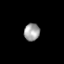
Tissue: lung
Cell type: T cells
Senescence score: 0.2026
Nuclear area (px): 270
Mean DAPI intensity: 158.848